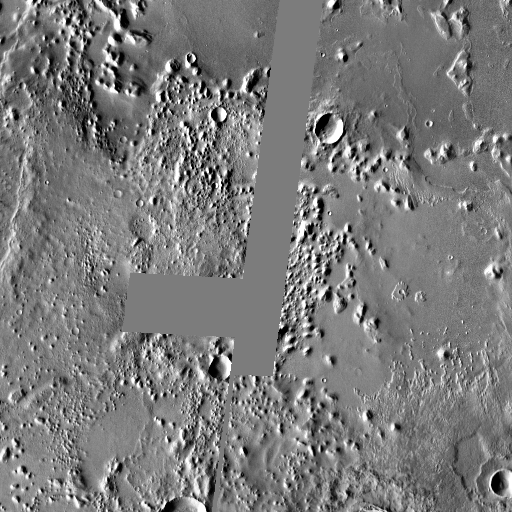
Crater classes present: Background, Other, Layered, Buried